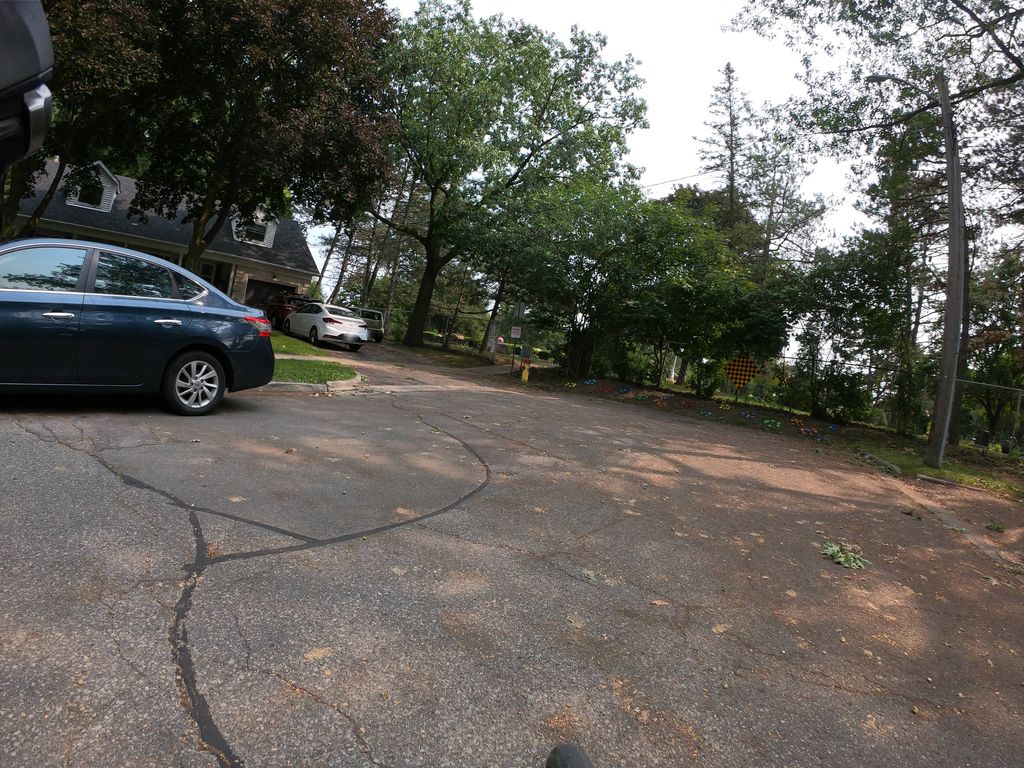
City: kitchener-waterloo